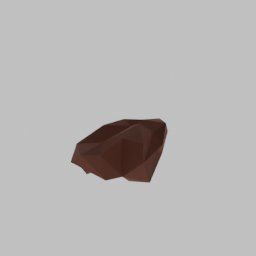
Label: nature